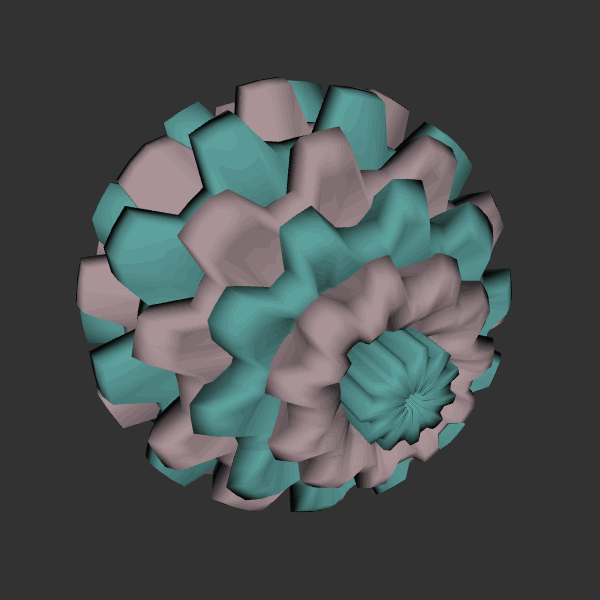
Background: dark